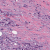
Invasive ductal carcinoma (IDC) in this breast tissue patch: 1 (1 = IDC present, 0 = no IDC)